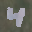
Label: 4